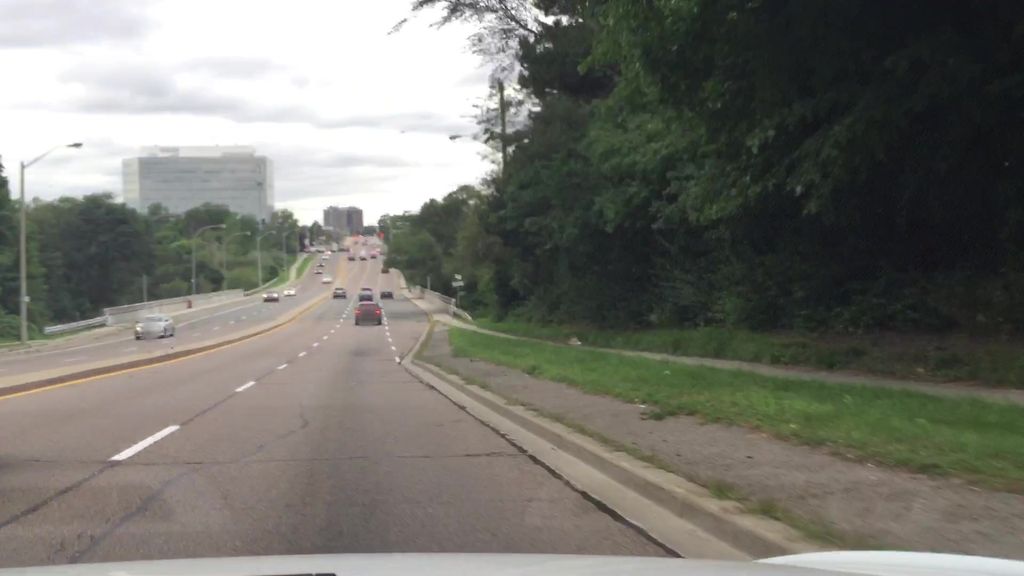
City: toronto